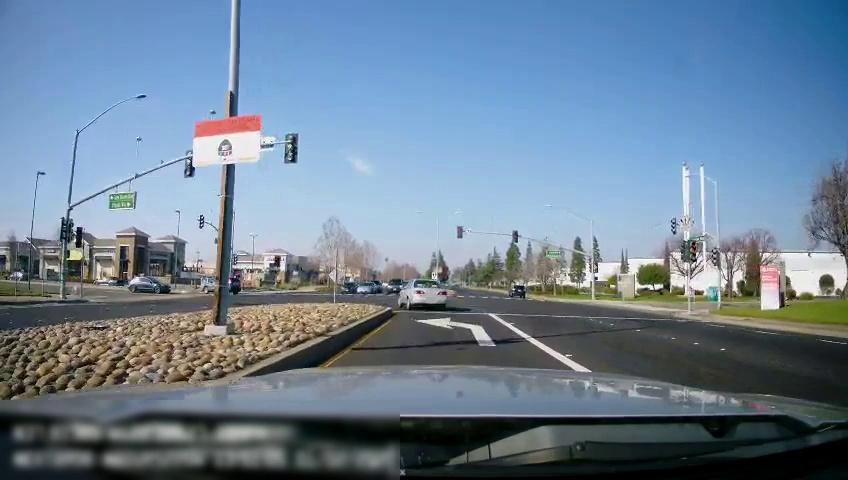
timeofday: Day
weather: Sunny
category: Drivable Space
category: Drivable Space
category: Vehicles | Car
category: Vehicles | SUV
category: Vehicles | Car
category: Vehicles | SUV
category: Vehicles | Car
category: Vehicles | Car
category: Vehicles | Car
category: Lanes | Current Lane
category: Lanes | Alternate Lane
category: Lanes | Current Lane
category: Lanes | Current Lane
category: Lanes | Opposite Lane
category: Traffic | Lights
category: Traffic | Lights
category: Traffic | Lights
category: Traffic | Lights
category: Traffic | Lights
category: Traffic | Lights
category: Traffic | Lights
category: Traffic | Lights
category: Traffic | Lights
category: Traffic | Lights
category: Traffic | Lights
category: Traffic | Signs